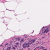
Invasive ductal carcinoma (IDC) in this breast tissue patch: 0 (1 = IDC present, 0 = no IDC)